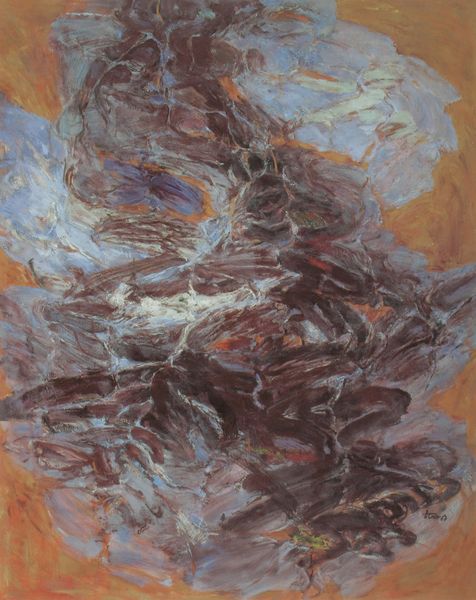
Titel: Coatlicue
Künstler: Hann Trier
Standort: Köln
Institution: Privatbesitz
Schlagwörter: blau, gemälde, himmel, wasser, weiß, wolken, fluss, gelb, grob, grün, komposition, ocker, bewegung, braun, bunt, grau, hintergrund, orange, raum, schwarz, symbol, vordergrund, rot, wolke, beige, expressionismus, malerei, öl, erde, pastos, figur, kontrast, rosa, kreis, rund, chaos, hellblau, pfütze, wellen, moderne, abstrakt, farben, fläche, modern, farbe, wasserfarbe, linien, flus, wild, dick, duktus, striche, abstraktion, gemalt, linie, kälte, form, strich, wirr, leinwand, kunst, pinsel, schmetterling, pinselduktus, kontraste, verwischt, dynamisch, eintönig, expressiv, zentral, struktur, schwartz, kriechen, kleckse, reptil, bund, gerippe, mischung, gegenstandslos, tachismus, informel, formlos, kadaver, gestisch, mischen, verschmiert, abstrakter expressionismus, wols, trier, art informel, ccvvv, jghg, leinwans, maatsch, moderner expressionismus, pinselhiebe, schmiere, ungegenständliche malerei, ungeordnet, vggg